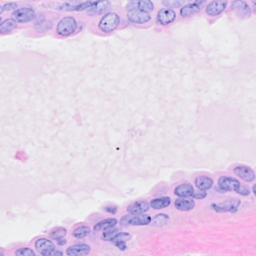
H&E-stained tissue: Breast